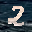
Label: 2